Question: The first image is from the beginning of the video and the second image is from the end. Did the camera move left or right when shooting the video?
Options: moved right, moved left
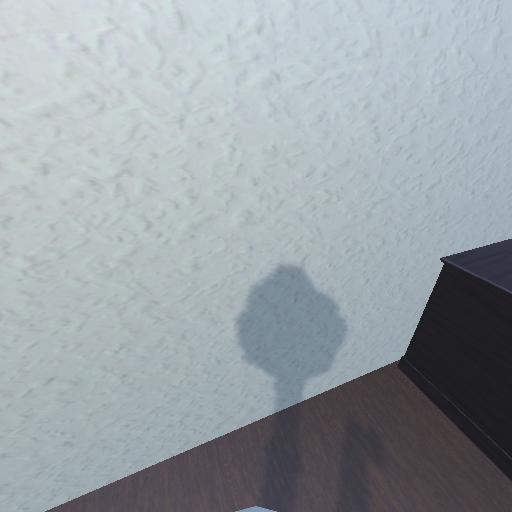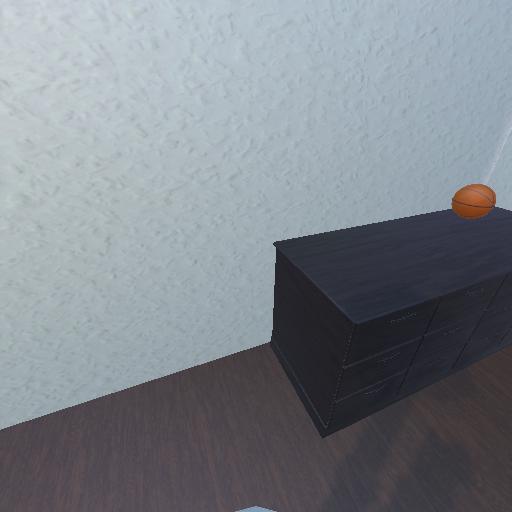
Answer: moved right